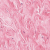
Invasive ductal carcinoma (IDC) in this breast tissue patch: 0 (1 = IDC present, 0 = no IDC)